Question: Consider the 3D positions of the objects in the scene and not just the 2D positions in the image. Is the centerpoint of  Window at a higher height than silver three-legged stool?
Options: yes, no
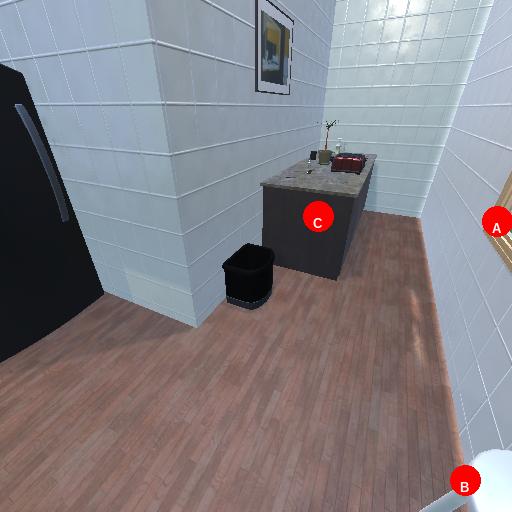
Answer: yes